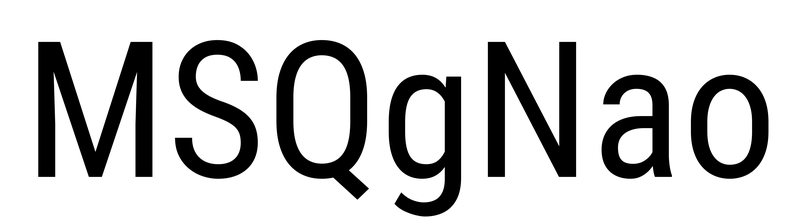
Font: Roboto_Condensed_Regular